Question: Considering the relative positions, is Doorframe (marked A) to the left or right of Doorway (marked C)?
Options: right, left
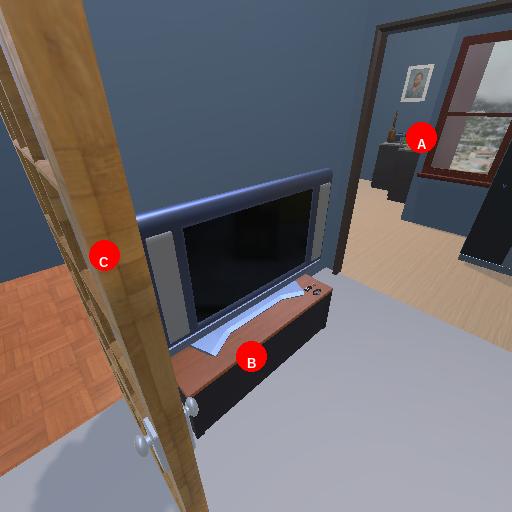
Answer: right